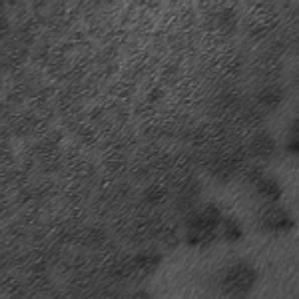
Label: frost